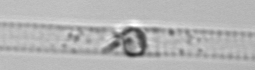
Label: Dactyliosolen_blavyanus